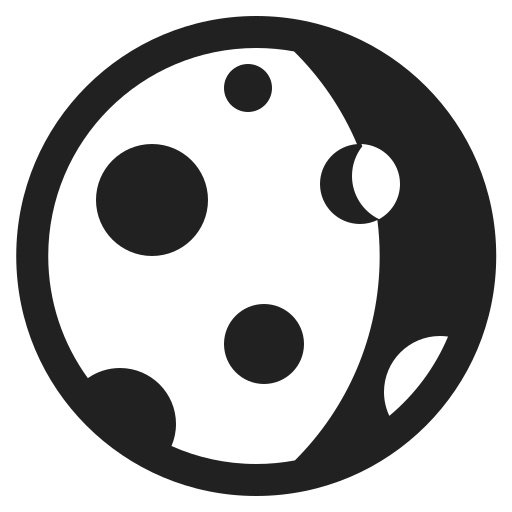
waning gibbous moon high contrast